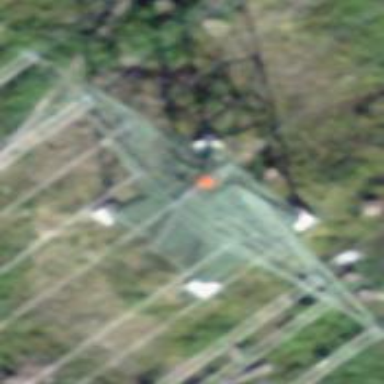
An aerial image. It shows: Lattice structure tower used for power distribution.